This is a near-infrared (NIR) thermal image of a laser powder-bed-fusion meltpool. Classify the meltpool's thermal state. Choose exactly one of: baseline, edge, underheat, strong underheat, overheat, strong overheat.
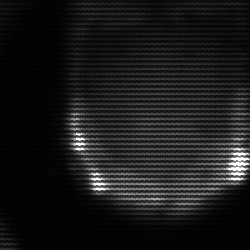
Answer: edge